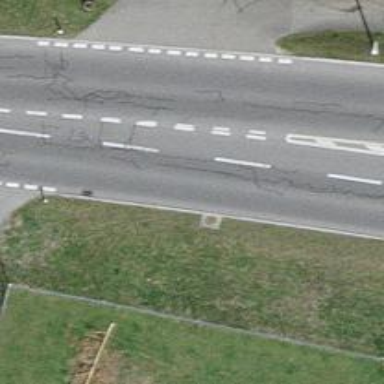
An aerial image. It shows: Secondary road.